Field crop: maize
Growth stage: 1
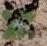
Species: chenopodium